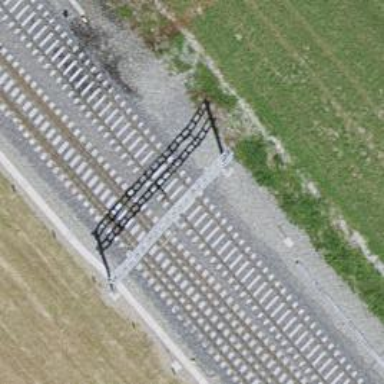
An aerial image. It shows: Single-track railway siding with electrified contact lines.